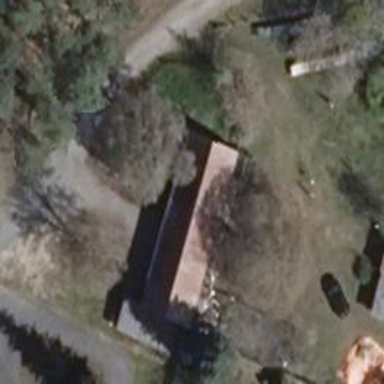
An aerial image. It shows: Building with gabled roof. The roof orientation is along the building.